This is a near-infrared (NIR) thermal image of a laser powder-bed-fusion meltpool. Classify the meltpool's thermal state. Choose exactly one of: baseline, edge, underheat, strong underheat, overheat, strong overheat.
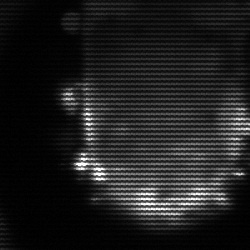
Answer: baseline